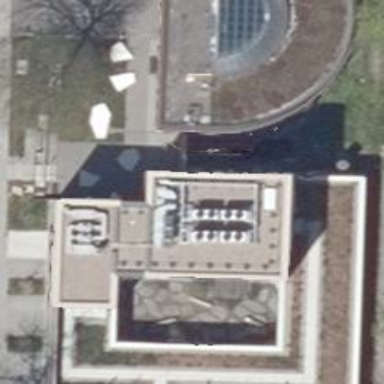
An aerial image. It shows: Library.